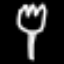
Label: fork